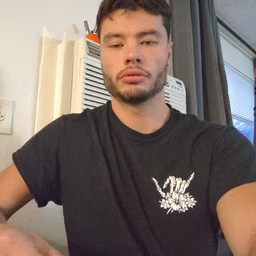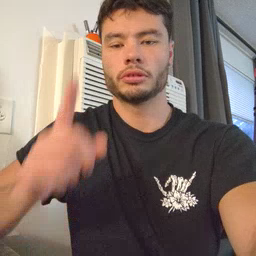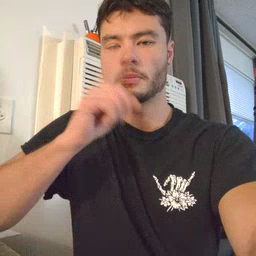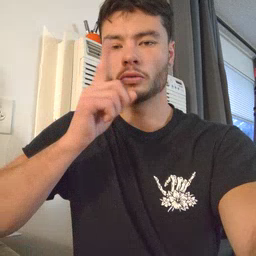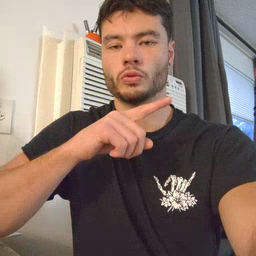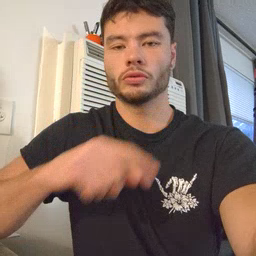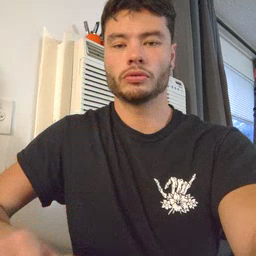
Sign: mouse